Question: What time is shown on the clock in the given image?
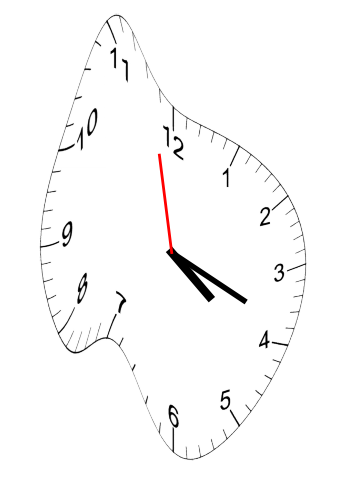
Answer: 04:18:58